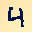
Label: 4